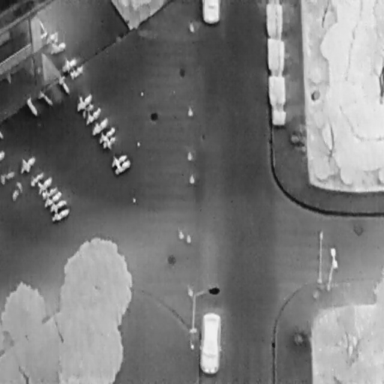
There are two Cars in the infrared image.